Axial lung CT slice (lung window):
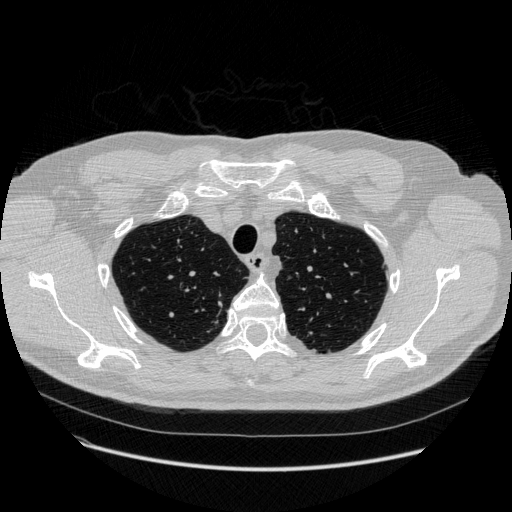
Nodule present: no